Question: I am developing HTML 5 Android app using <URL>.
it successfully builds and run successfully.
But after opening a application in my device 'nexus 7'(works correctly in device),
the git bash on my laptop just doesn't let me enter new command. it just stays at 'LAUNCH SUCCESS'.
My question is , without exit and opening the git-bash again.
Here is screenshot of Git-bash command line.

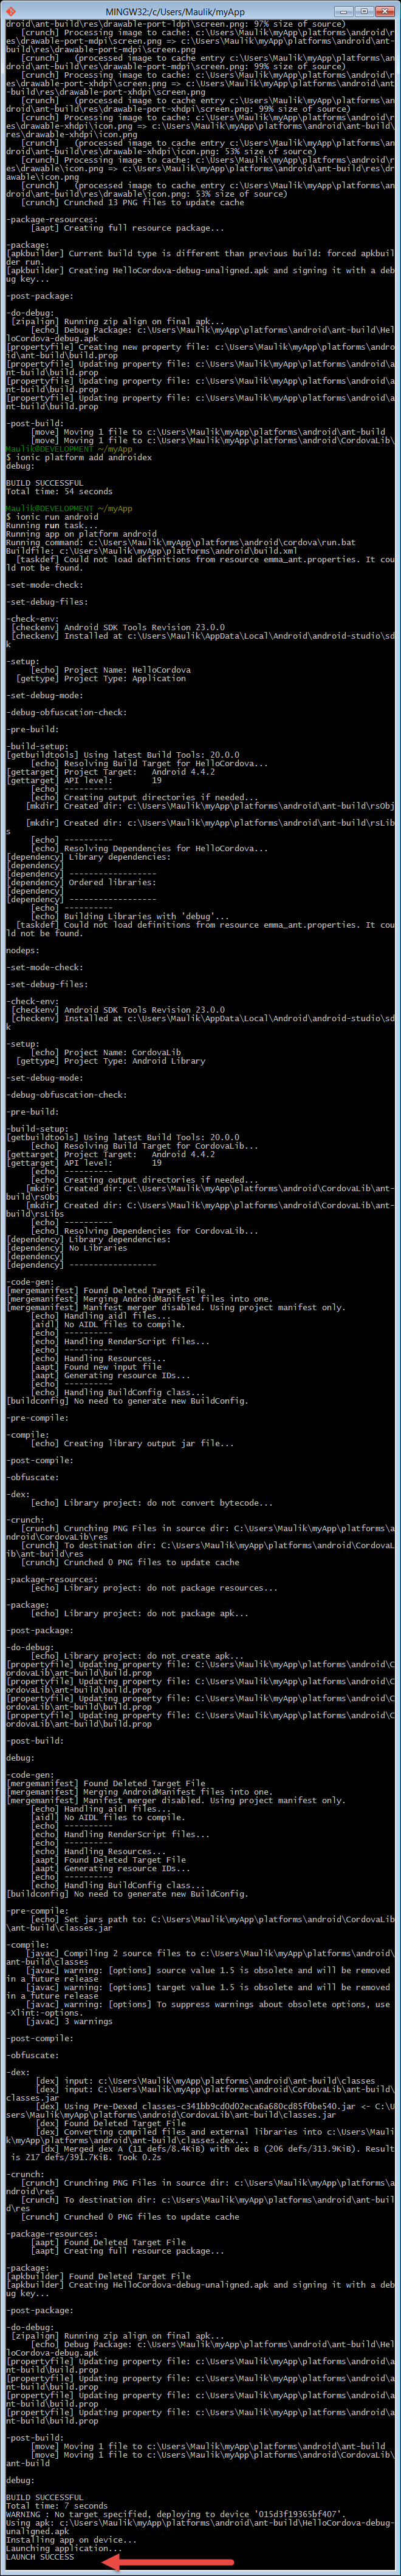
Answer: I'm not familiar with how Ionic works but should you be doing this in Git Bash? Did you try on <URL>, since you seem to be on windows?
Anyhow, + should do, have you tried that?